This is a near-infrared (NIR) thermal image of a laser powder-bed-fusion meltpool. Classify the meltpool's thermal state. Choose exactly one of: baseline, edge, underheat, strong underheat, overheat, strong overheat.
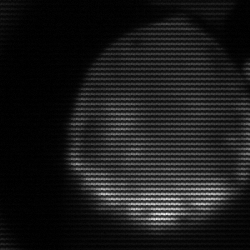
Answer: edge